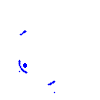
Particle: electron